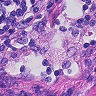
Metastatic tissue present: no